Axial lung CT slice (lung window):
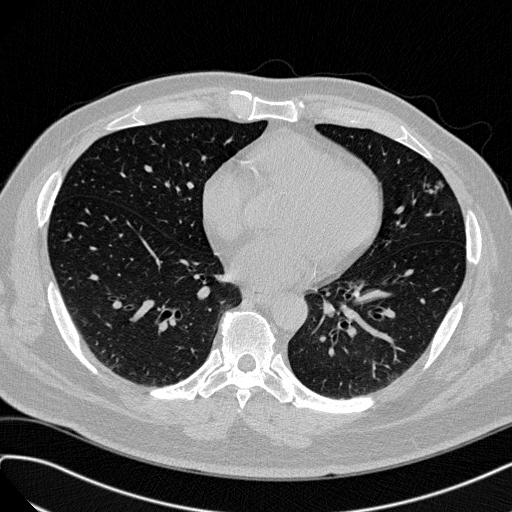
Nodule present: no